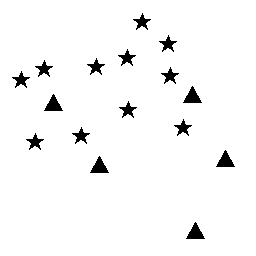
Squares: 0
Triangles: 5
Stars: 11
Total shapes: 16